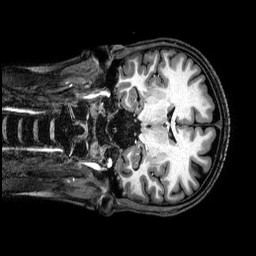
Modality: T1w
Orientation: coronal
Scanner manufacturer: philips
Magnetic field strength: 3 T
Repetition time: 2.5 s
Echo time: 0.0057 s